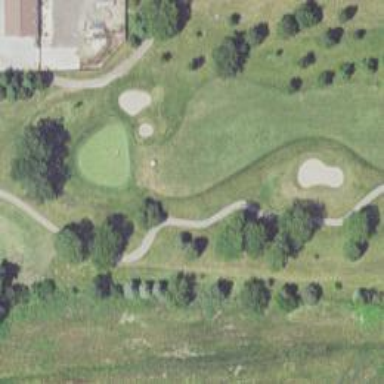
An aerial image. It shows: Service road used as golf cart path.